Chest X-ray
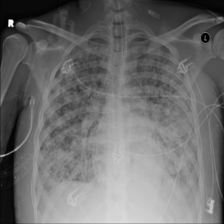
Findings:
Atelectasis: negative
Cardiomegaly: negative
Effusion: negative
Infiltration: positive
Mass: negative
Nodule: negative
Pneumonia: negative
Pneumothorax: negative
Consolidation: negative
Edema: negative
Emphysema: negative
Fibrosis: negative
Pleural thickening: negative
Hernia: negative